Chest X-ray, AP view. Patient: 45 years old, sex M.
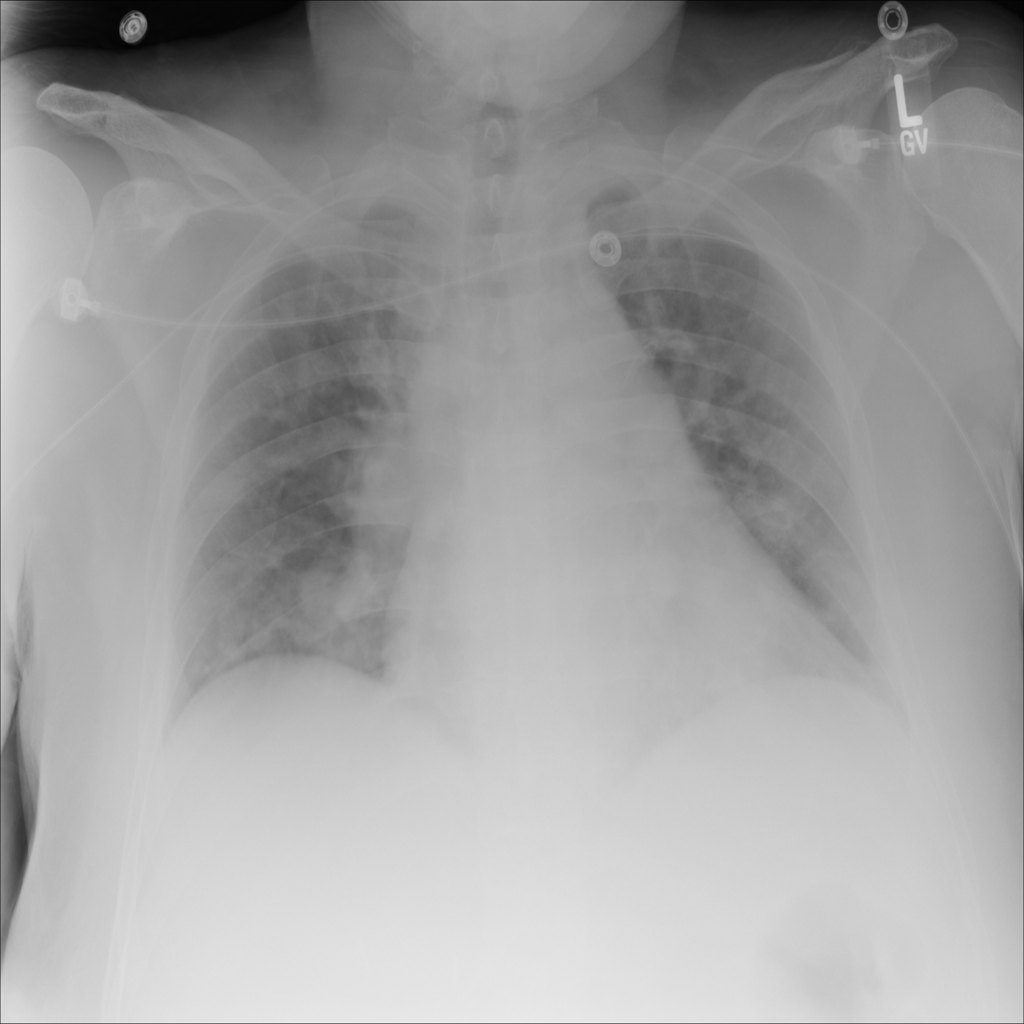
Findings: Nodule